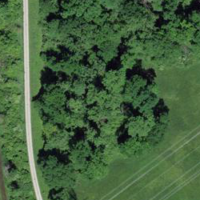
EUNIS habitat code: 41
Species observed at this site:
Scilla bifolia
Colchicum autumnale